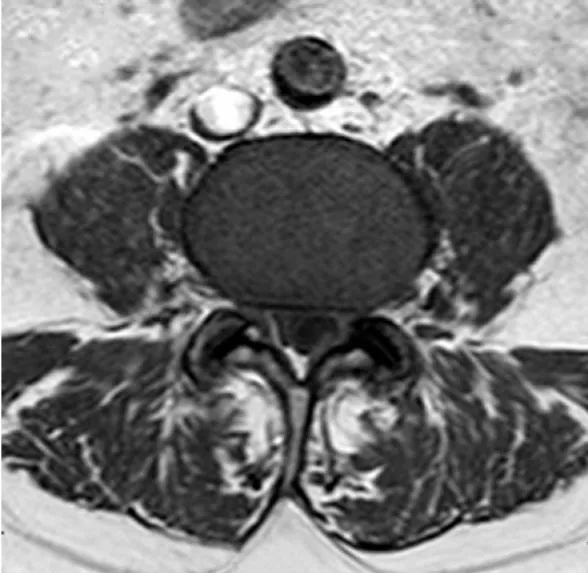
Baseline (preoprocedural) MRI in an axial plane at the level of the L4-L5 lumbar segment. Hypointense well delineated cystic formation compressing dural sac from the left dorsolateral side is seen on T1 SE image (A).
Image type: radiology (mri)